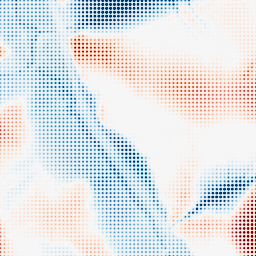
Category: morphological
Decomposition family: tophat_combined
Decomposition parameters: size: 50
Upsampling method: sinc_hamming
Upsampling parameters: scale: 8
kernel_size: 4
Upsampling scale: 8